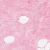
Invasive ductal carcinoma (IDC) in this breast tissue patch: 0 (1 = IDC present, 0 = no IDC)